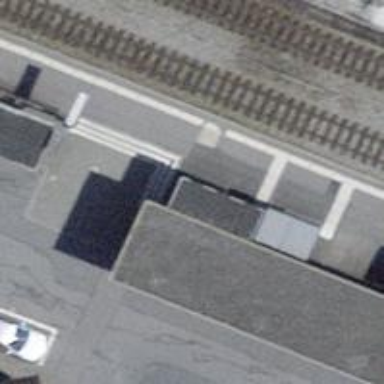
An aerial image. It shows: Set of concrete steps.